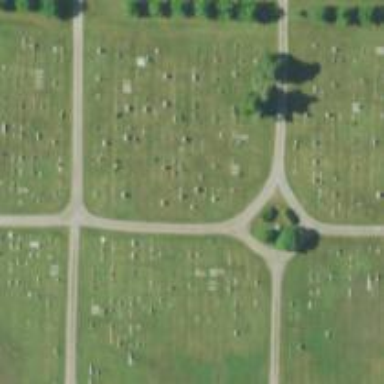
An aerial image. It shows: Cemetery.